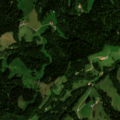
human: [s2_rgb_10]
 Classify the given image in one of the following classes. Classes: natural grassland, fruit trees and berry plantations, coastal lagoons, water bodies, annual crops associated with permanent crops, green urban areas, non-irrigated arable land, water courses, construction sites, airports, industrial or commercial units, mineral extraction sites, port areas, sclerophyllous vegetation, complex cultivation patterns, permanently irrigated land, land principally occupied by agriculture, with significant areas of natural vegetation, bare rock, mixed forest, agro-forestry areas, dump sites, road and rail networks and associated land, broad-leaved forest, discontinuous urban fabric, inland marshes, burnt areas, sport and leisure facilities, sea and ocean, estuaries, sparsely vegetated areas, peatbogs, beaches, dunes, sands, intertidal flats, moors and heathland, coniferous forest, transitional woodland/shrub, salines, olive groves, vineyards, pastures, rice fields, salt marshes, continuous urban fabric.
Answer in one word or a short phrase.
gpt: pastures, land principally occupied by agriculture, with significant areas of natural vegetation, coniferous forest